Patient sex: F
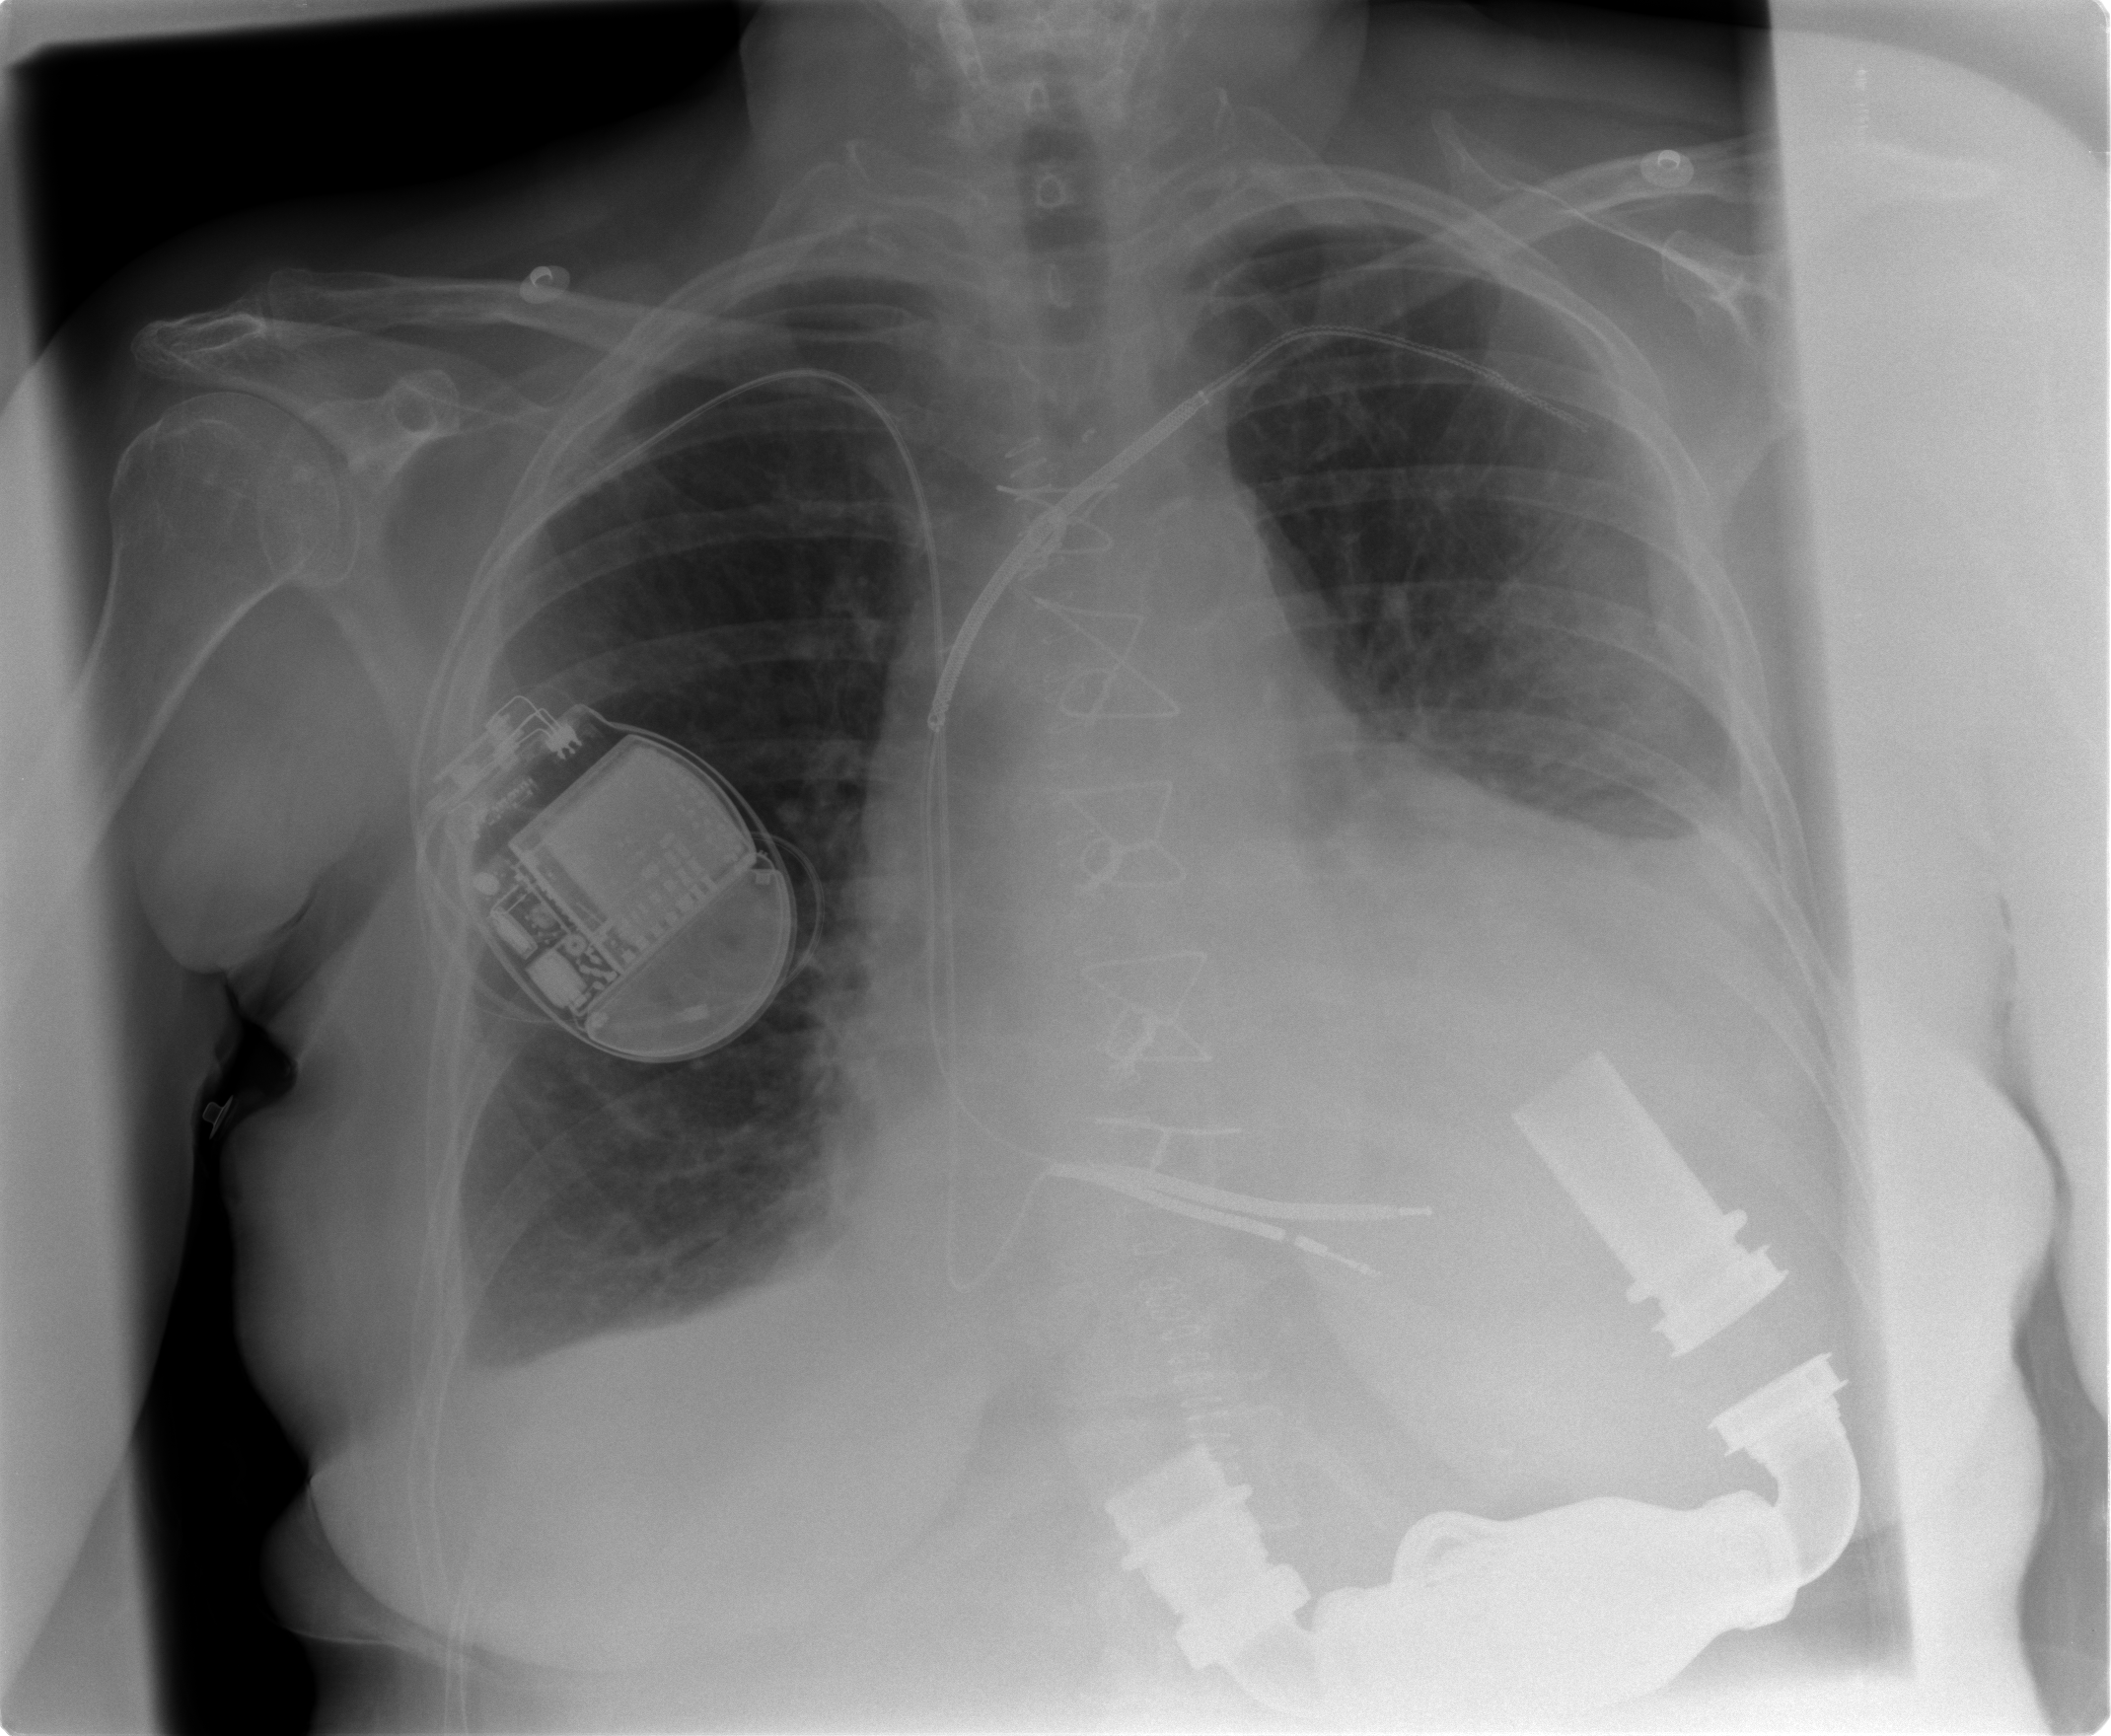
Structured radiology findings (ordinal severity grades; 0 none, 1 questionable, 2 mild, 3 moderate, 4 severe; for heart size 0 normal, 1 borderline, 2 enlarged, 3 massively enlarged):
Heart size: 2
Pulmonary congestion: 1
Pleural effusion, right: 2
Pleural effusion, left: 3
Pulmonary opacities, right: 0
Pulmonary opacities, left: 2
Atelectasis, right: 2
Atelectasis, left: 2